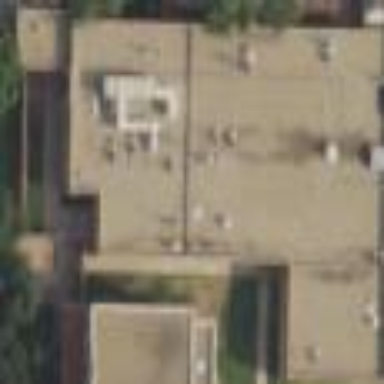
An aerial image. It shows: University building.